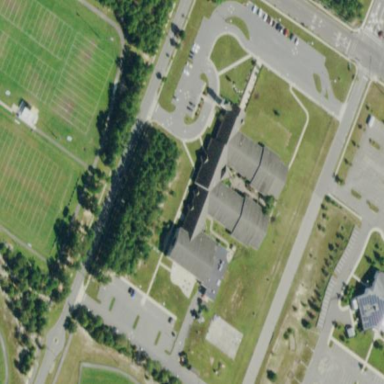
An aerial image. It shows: School.